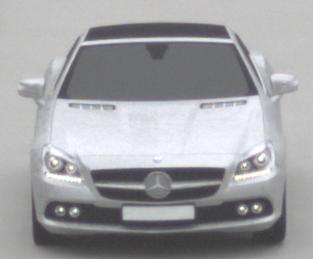
Make: Mercedes-Benz
Model: SLK 200
Detailed model: SLK-Class (172)
Model produced from: 2011/03
Model produced until: 2015/04
Doors: 2
Color: white
Road condition: dry road
Daytime: midday
Contrast: low contrast